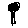
Label: tree